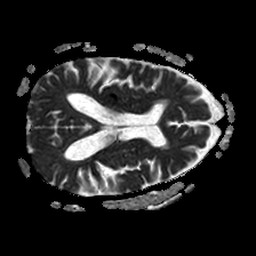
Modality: ADC
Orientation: axial
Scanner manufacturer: philips
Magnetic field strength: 1.5 T
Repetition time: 3.395 s
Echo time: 0.06922 s